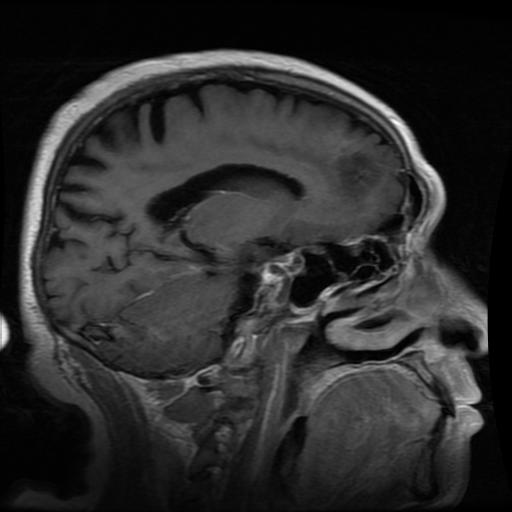
Label: glioma